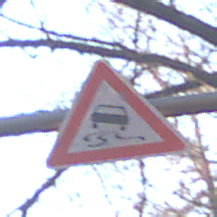
Verkehrszeichen: SchleuderOderRutschgefahr
Umgebung: Outdoor, Nature
Tageszeit: SunriseSunset
Wetter: Clear
Licht: Natural
Jahreszeit: Autumn
Kontrast: HighContrast